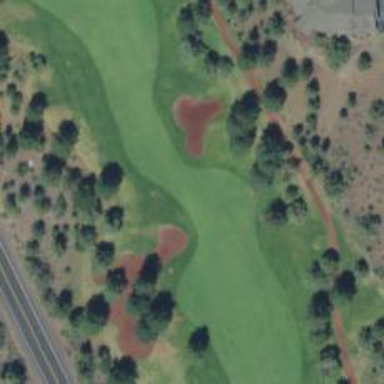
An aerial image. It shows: Golf hole.